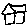
Label: house